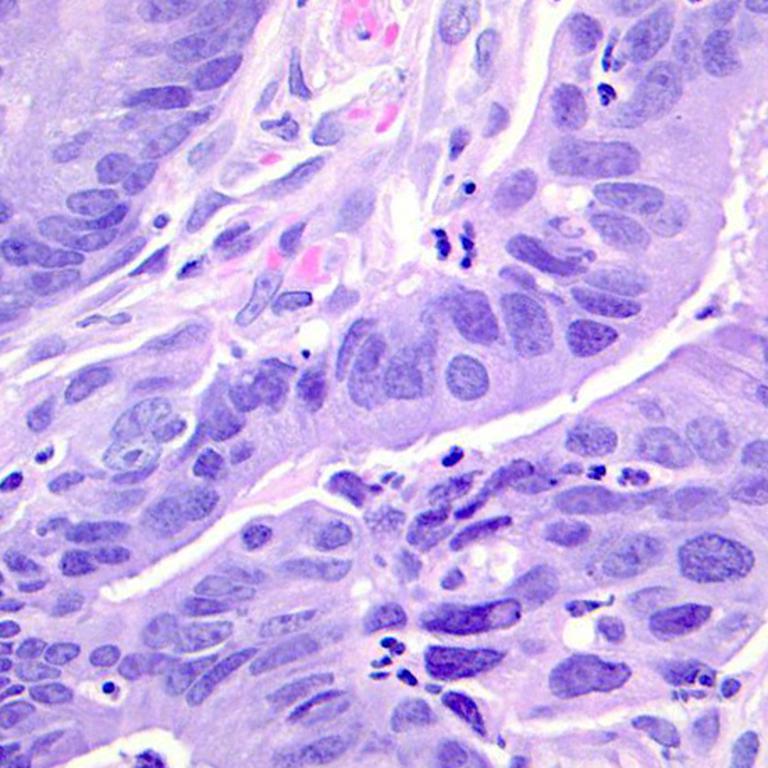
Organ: colon
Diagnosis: adenocarcinomas